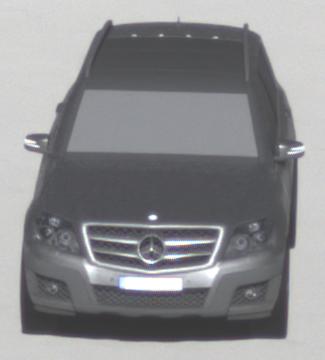
Make: Mercedes-Benz
Model: GLK 280
Detailed model: GLK-Class (204)
Model produced from: 2008/10
Model produced until: 2009/04
Doors: 5
Color: gray
Road condition: dry road
Daytime: morning or afternoon
Contrast: high contrast